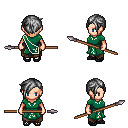
a pixel art fantasy rpg character, female body template, human, light skin, sash dress, robe skirt, gray pixie cut hairstyle, ghillies, spear, four views (front, back, left, right), 2x2 character sprite sheet, small pixel art, hard edges, no anti-aliasing